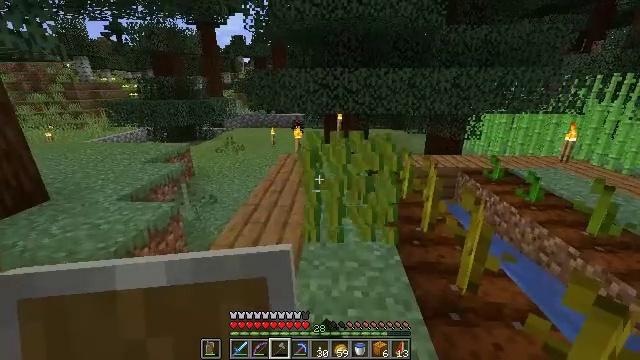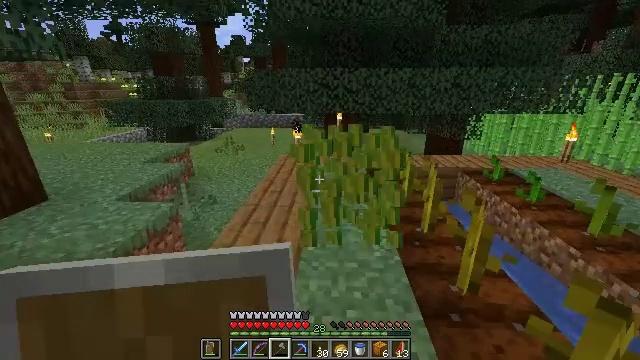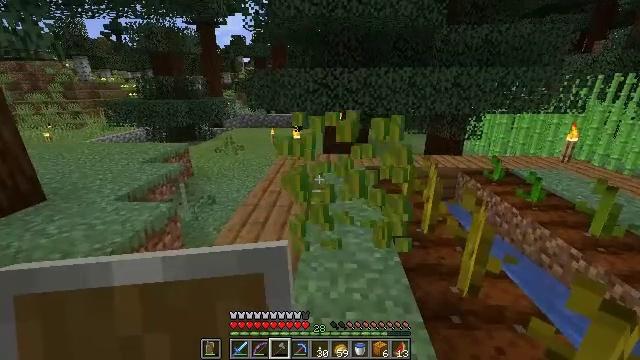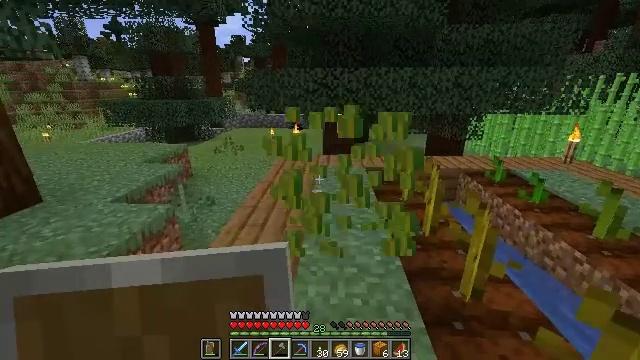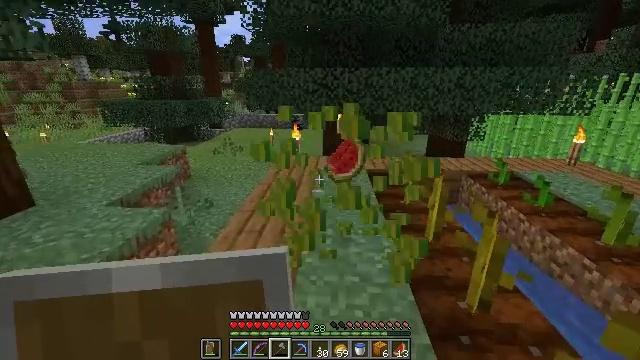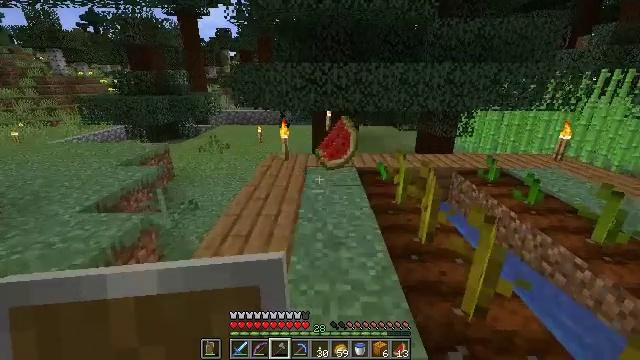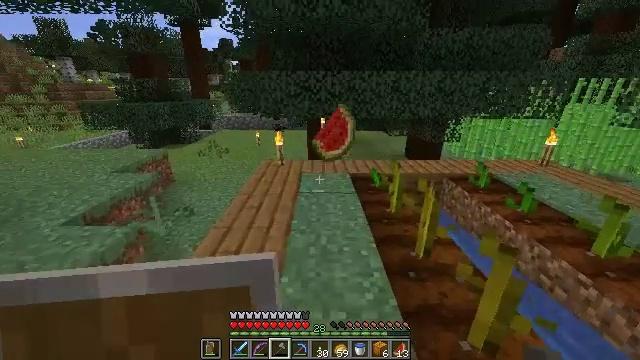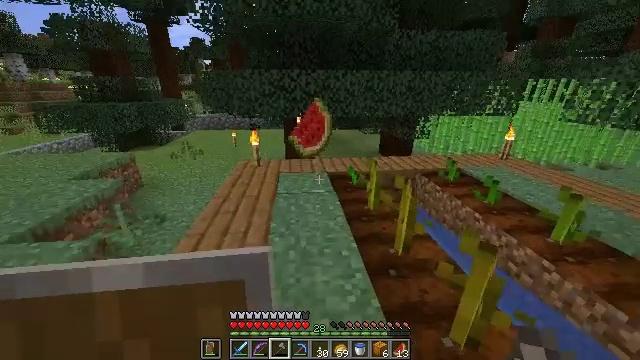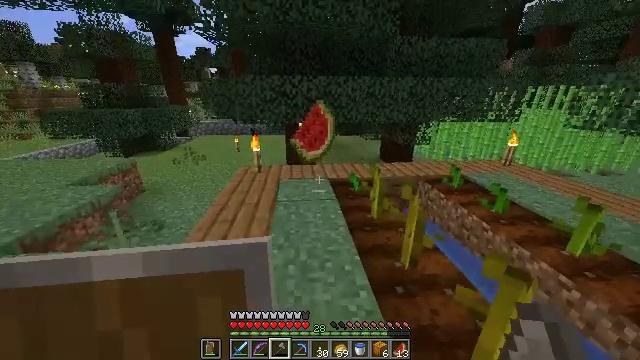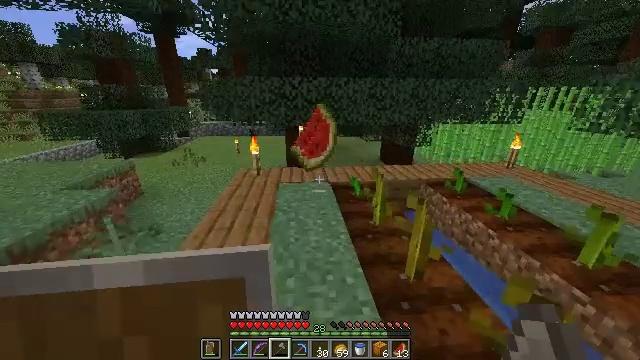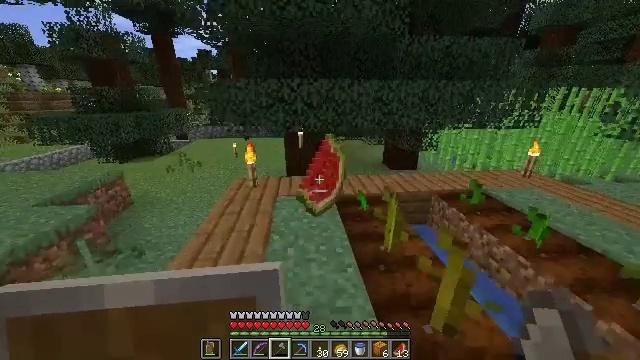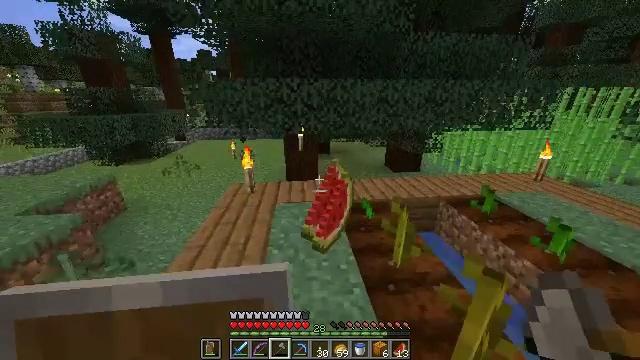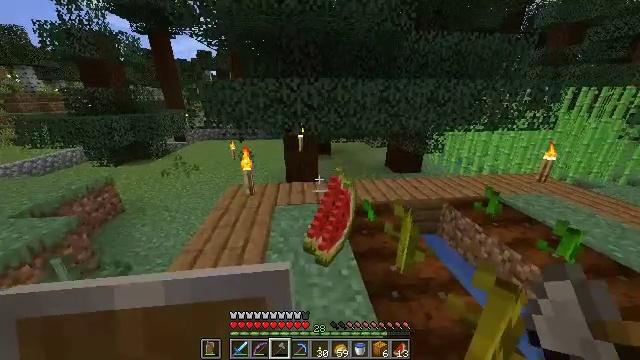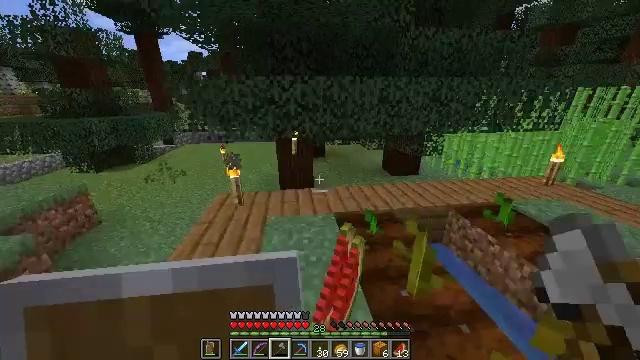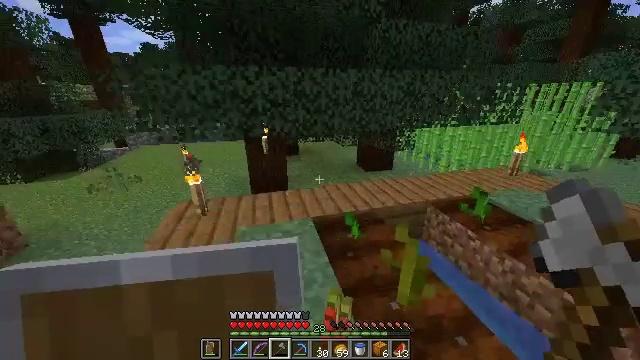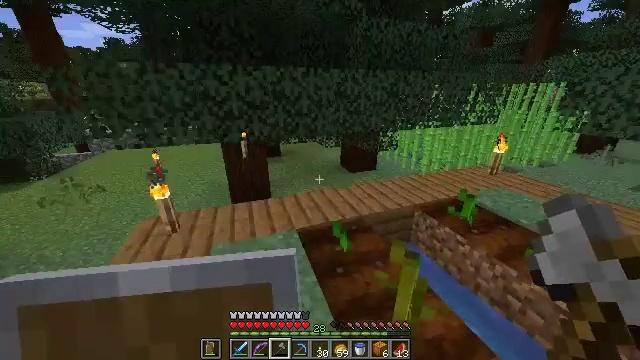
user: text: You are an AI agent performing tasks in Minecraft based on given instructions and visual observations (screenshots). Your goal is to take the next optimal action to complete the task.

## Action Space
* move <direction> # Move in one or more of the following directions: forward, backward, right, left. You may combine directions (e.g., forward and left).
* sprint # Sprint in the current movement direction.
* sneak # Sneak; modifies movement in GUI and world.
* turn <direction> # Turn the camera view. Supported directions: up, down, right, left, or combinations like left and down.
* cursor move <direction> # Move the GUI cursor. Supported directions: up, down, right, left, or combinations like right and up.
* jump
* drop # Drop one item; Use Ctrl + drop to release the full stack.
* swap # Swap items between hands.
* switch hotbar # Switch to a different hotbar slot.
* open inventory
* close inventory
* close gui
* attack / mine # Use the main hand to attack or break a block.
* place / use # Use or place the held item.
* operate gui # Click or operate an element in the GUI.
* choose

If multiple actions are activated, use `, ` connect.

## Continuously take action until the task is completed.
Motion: motion action
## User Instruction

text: Use right equipment to gather melon.
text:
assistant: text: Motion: attack / mine
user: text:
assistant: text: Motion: attack / mine
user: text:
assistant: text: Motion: move forward, attack / mine
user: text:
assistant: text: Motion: move forward, attack / mine
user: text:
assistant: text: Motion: move forward, sprint, turn right
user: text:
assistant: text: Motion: move forward, sprint, turn right
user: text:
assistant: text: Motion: move forward, sprint, turn right
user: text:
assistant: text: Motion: move forward, turn up
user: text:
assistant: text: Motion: move forward
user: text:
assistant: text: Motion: move forward
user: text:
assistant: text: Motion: move forward
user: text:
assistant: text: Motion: move forward
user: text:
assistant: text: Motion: move forward, turn right
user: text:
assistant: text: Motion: move forward, turn right
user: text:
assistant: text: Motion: move forward, turn right
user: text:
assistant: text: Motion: move forward, turn right
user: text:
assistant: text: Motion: move forward and move left, turn right
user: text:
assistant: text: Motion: move forward and move left, turn right and down
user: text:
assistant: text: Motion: move forward and move left, turn right
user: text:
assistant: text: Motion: move forward and move left, turn right
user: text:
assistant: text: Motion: move forward and move left, turn right
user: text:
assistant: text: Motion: move forward and move left, turn right and up
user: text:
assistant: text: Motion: move forward and move left, turn left and up
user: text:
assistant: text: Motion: move forward
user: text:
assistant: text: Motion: move forward, turn left
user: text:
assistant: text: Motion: move forward
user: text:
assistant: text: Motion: move forward
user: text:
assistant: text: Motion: move forward and move left, turn right and up
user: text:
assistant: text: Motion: move forward and move left, turn right and up
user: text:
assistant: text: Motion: move forward and move left, turn right and up